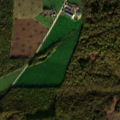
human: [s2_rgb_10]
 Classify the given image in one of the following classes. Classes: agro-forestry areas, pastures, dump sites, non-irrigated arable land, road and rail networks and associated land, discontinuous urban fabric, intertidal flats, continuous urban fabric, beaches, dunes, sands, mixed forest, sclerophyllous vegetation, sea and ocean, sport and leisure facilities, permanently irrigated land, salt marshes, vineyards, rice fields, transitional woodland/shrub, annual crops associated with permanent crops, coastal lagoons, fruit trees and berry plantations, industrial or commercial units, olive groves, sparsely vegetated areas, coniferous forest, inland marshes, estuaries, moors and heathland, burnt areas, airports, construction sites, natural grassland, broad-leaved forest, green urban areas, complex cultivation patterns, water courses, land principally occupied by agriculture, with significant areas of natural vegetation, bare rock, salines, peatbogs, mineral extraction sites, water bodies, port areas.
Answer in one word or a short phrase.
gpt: pastures, complex cultivation patterns, broad-leaved forest